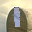
Label: 1